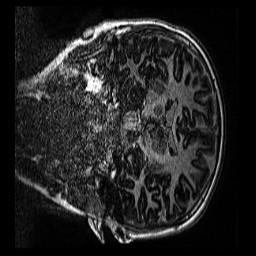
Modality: MP2RAGE
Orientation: coronal
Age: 11
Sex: male
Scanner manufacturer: siemens
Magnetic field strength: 3 T
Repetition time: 4 s
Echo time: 0.00299 s